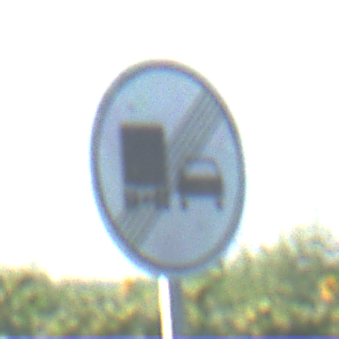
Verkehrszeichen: EndeUeberholverbotKraftfahrzeuge
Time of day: MorningAfternoon
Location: Outdoor (RoadRail)
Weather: Clear
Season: NotSpecified
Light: Natural